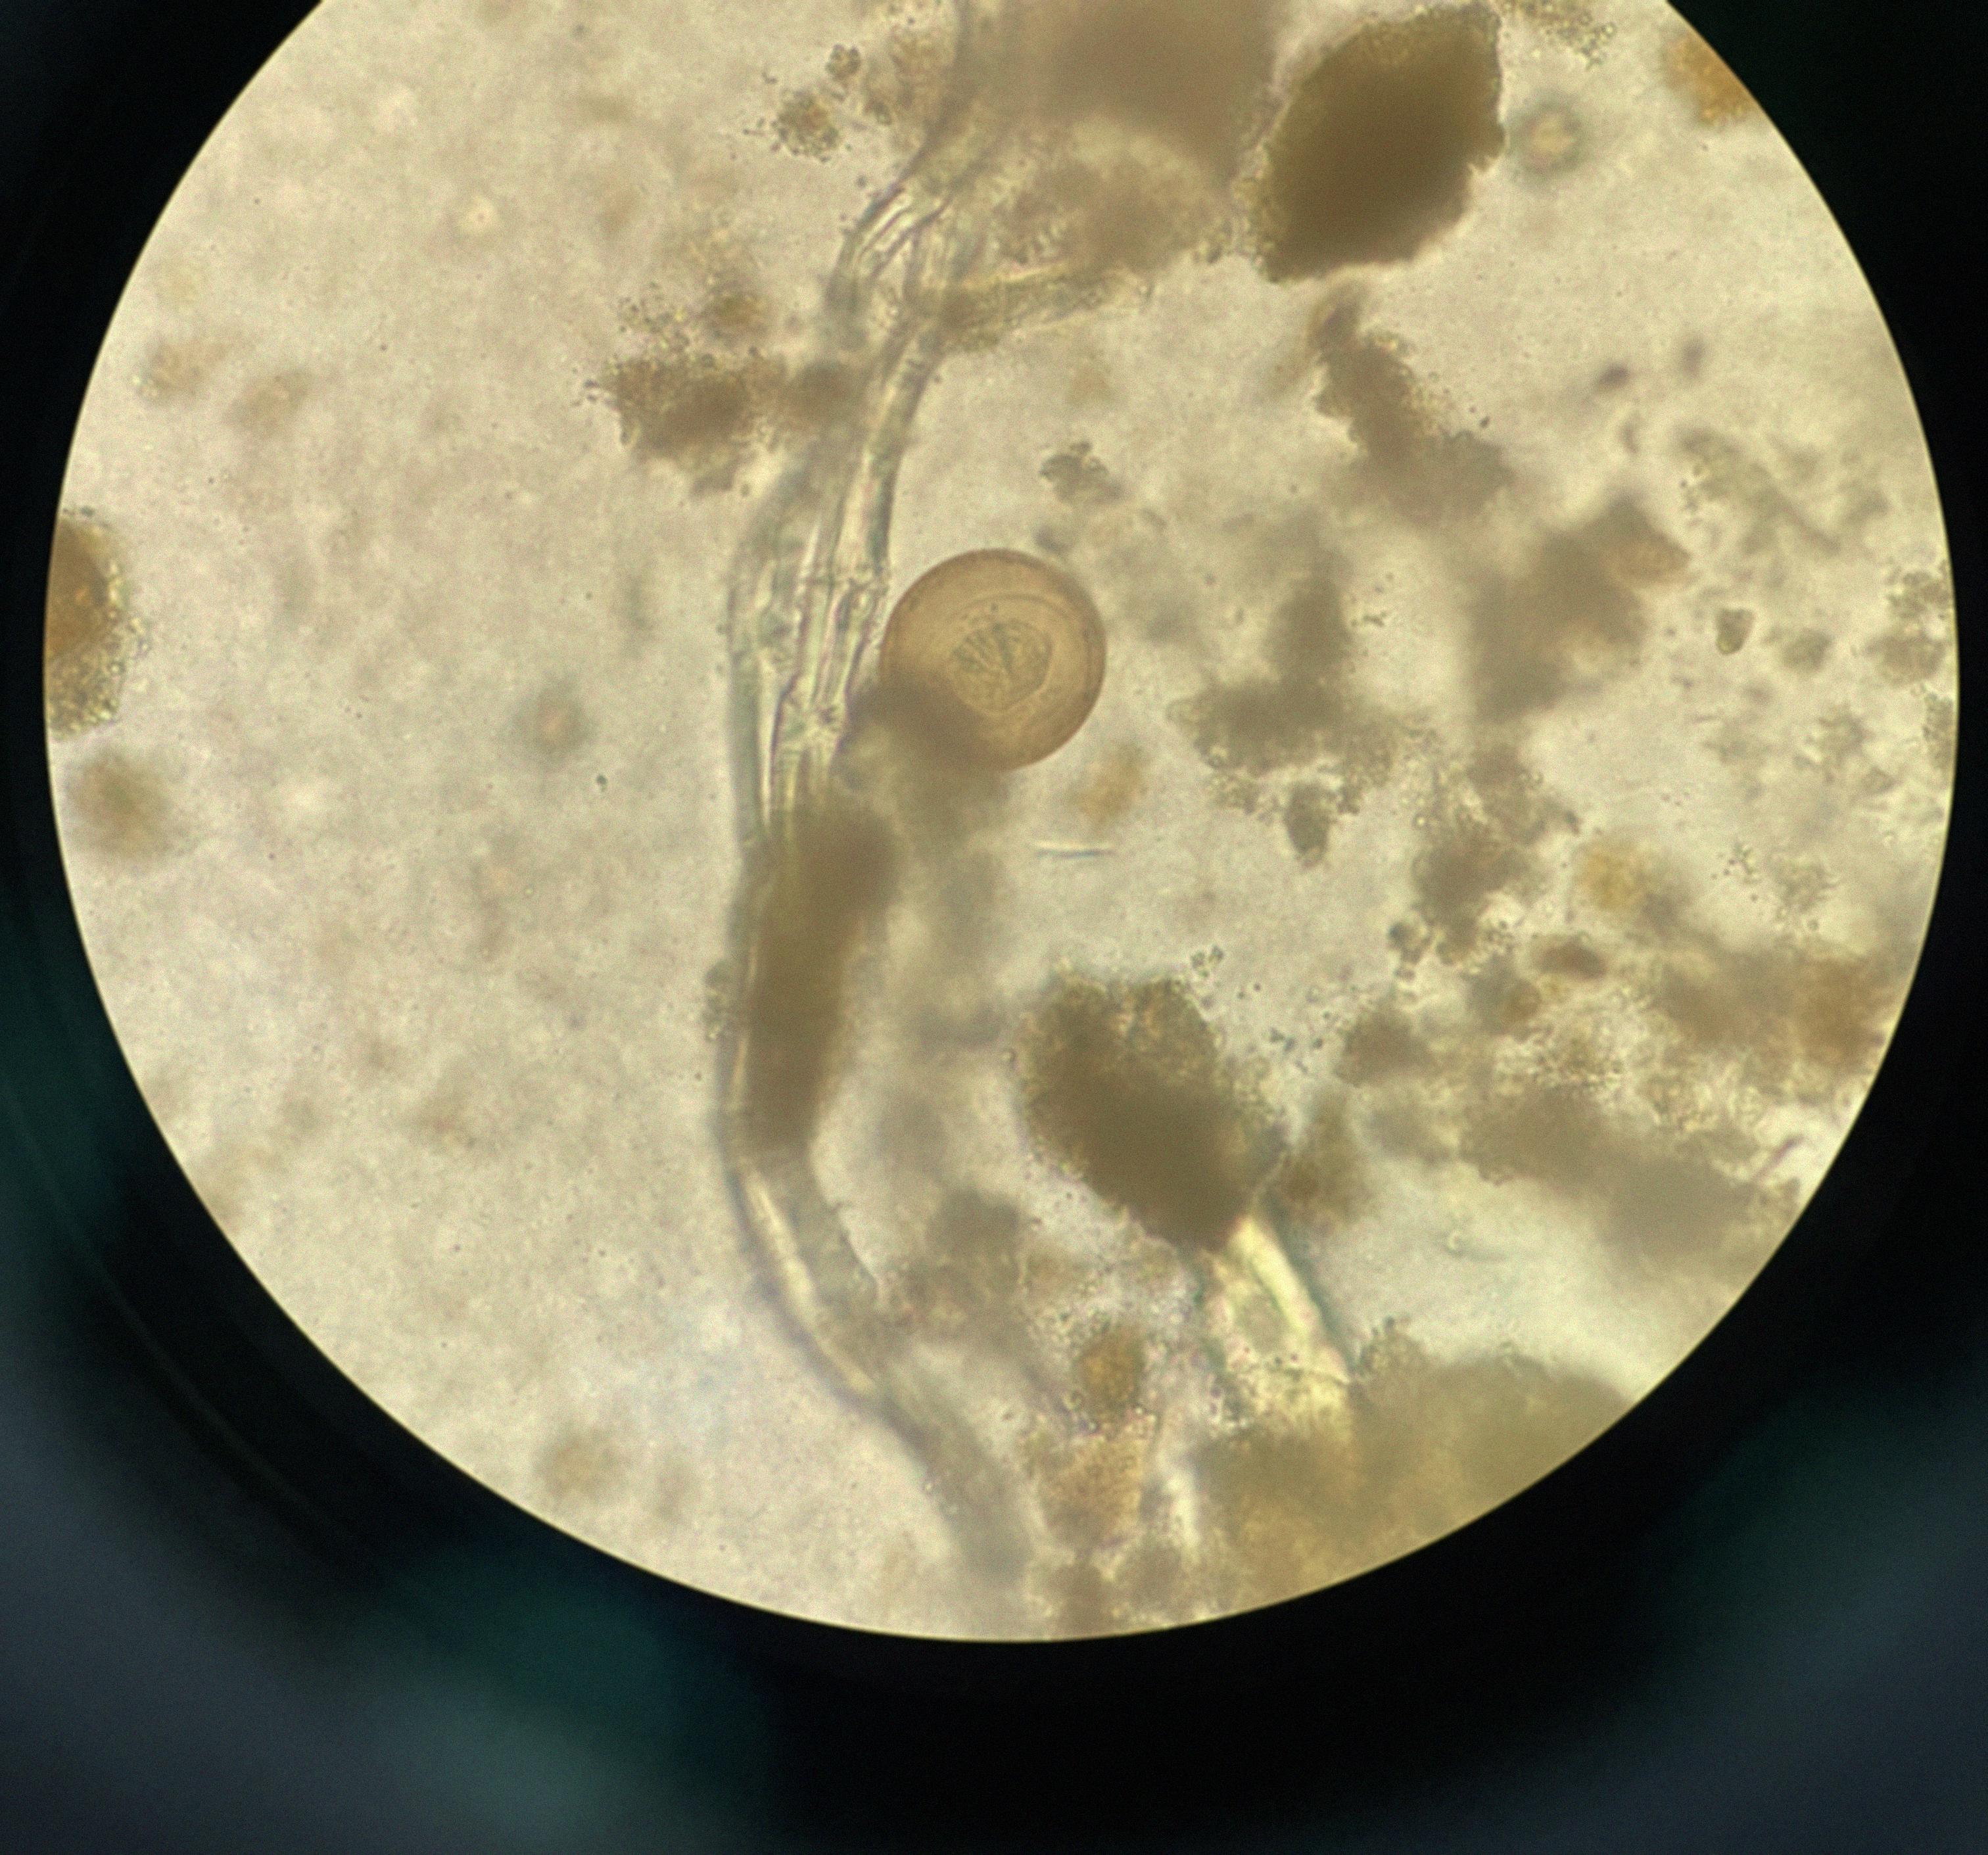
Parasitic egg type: Hymenolepis diminuta